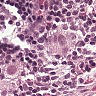
Metastatic tissue present: yes